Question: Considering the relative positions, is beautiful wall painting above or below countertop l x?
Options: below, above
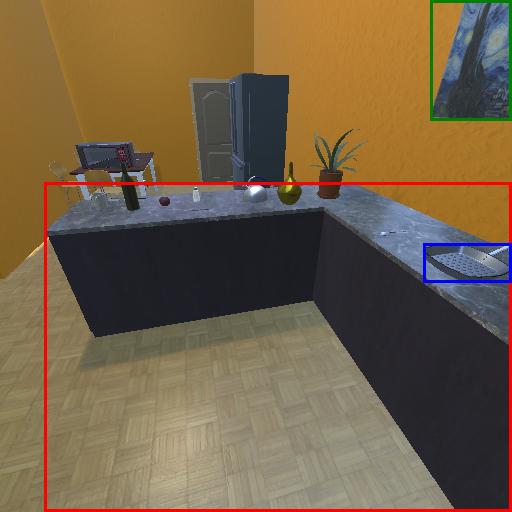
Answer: below